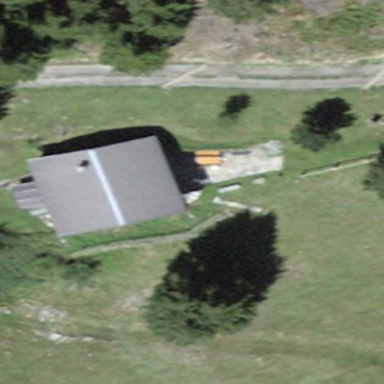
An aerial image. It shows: Hut with gabled roof.